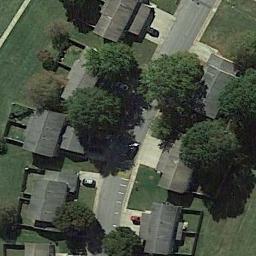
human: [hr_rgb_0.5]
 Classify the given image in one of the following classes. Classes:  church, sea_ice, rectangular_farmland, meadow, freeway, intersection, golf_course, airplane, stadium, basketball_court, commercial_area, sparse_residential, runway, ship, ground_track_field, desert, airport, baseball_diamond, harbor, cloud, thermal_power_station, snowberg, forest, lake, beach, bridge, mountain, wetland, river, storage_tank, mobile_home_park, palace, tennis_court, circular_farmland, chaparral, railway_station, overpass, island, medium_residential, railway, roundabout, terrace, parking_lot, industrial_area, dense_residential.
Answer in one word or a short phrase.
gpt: medium_residential